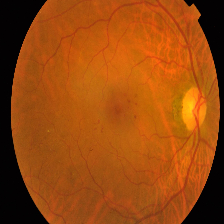
Diabetic retinopathy grade: Proliferative DR